Question: Pretty recently, in the "General" section of shapes, the "connector with symbol" was added.
I was able to replace the email symbol with built-in shapes by editing the "Style" of the shape and setting 'shape=message' to 'shape=cloud', for instance. But custom shapes (shapes in the Scratchpad) can't be referenced this way.
Now, how do I replace the pre-defined email symbol in the connector with a shape?
Example:

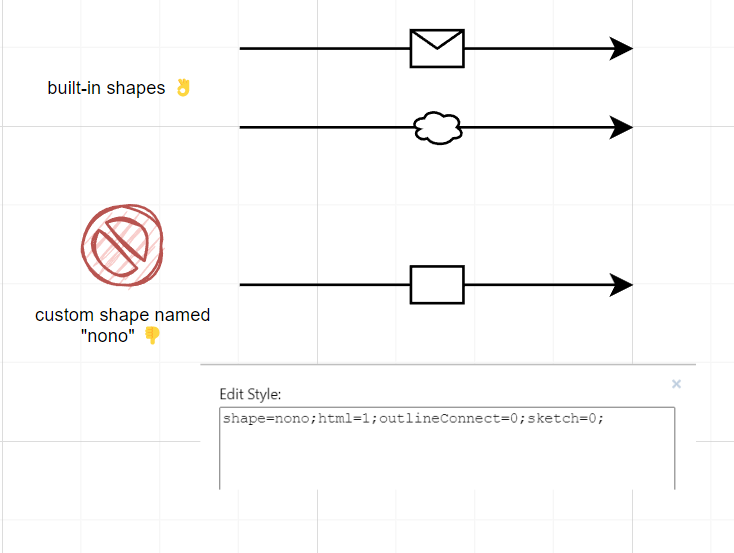
Answer: How and where did you create a custom shape? E.g if you take a custom shape described here:<URL>, add it to canvas, press Ctrl+e to see the code, copy all shape related lines after "shape=" and paste it into e.g message shape, you should see message shape replaced with custom one.